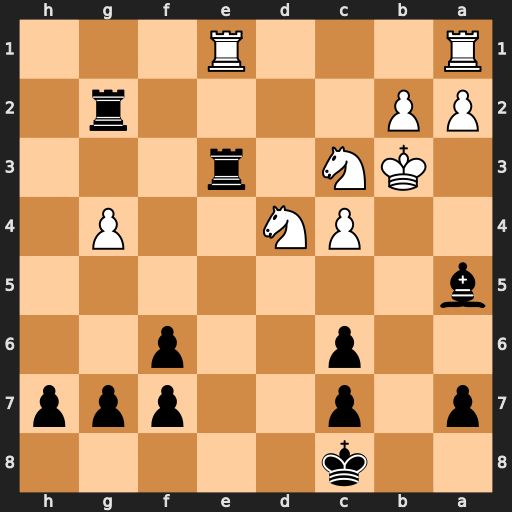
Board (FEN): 2k5/p1p2ppp/2p2p2/b7/2PN2P1/1KN1r3/PP4r1/R3R3
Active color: b
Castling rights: -
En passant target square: -
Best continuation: Rxb2+ Kxb2 Bxc3+